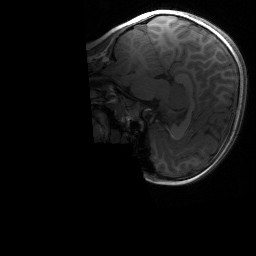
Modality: T1w
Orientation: sagittal
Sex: female
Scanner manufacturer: siemens
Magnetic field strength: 3 T
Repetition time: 1.9 s
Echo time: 0.00243 s